Interaction volume radius: 10 \u00c5
Interaction volume height: 25 \u00c5
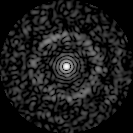
Disorder parameter: 0.83